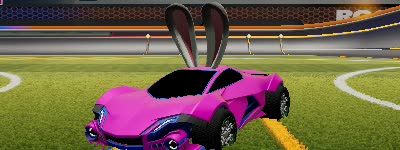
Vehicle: werewolf